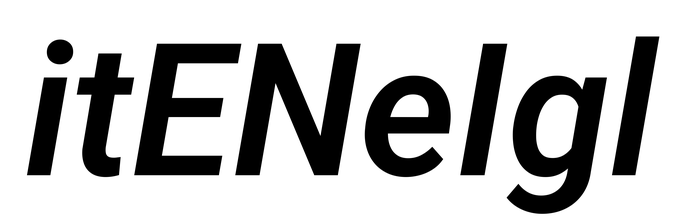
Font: Roboto-Italic_SemiBold_Italic